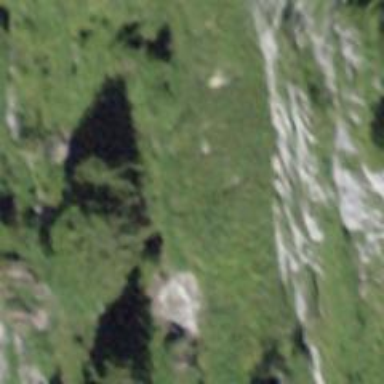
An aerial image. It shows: Natural cliff.